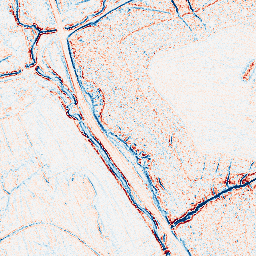
Category: edge_preserving
Decomposition family: bilateral
Decomposition parameters: d: 5
sigma_color: 50
sigma_space: 100
Upsampling method: sinc_blackman
Upsampling parameters: scale: 2
kernel_size: 8
Upsampling scale: 2